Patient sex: F
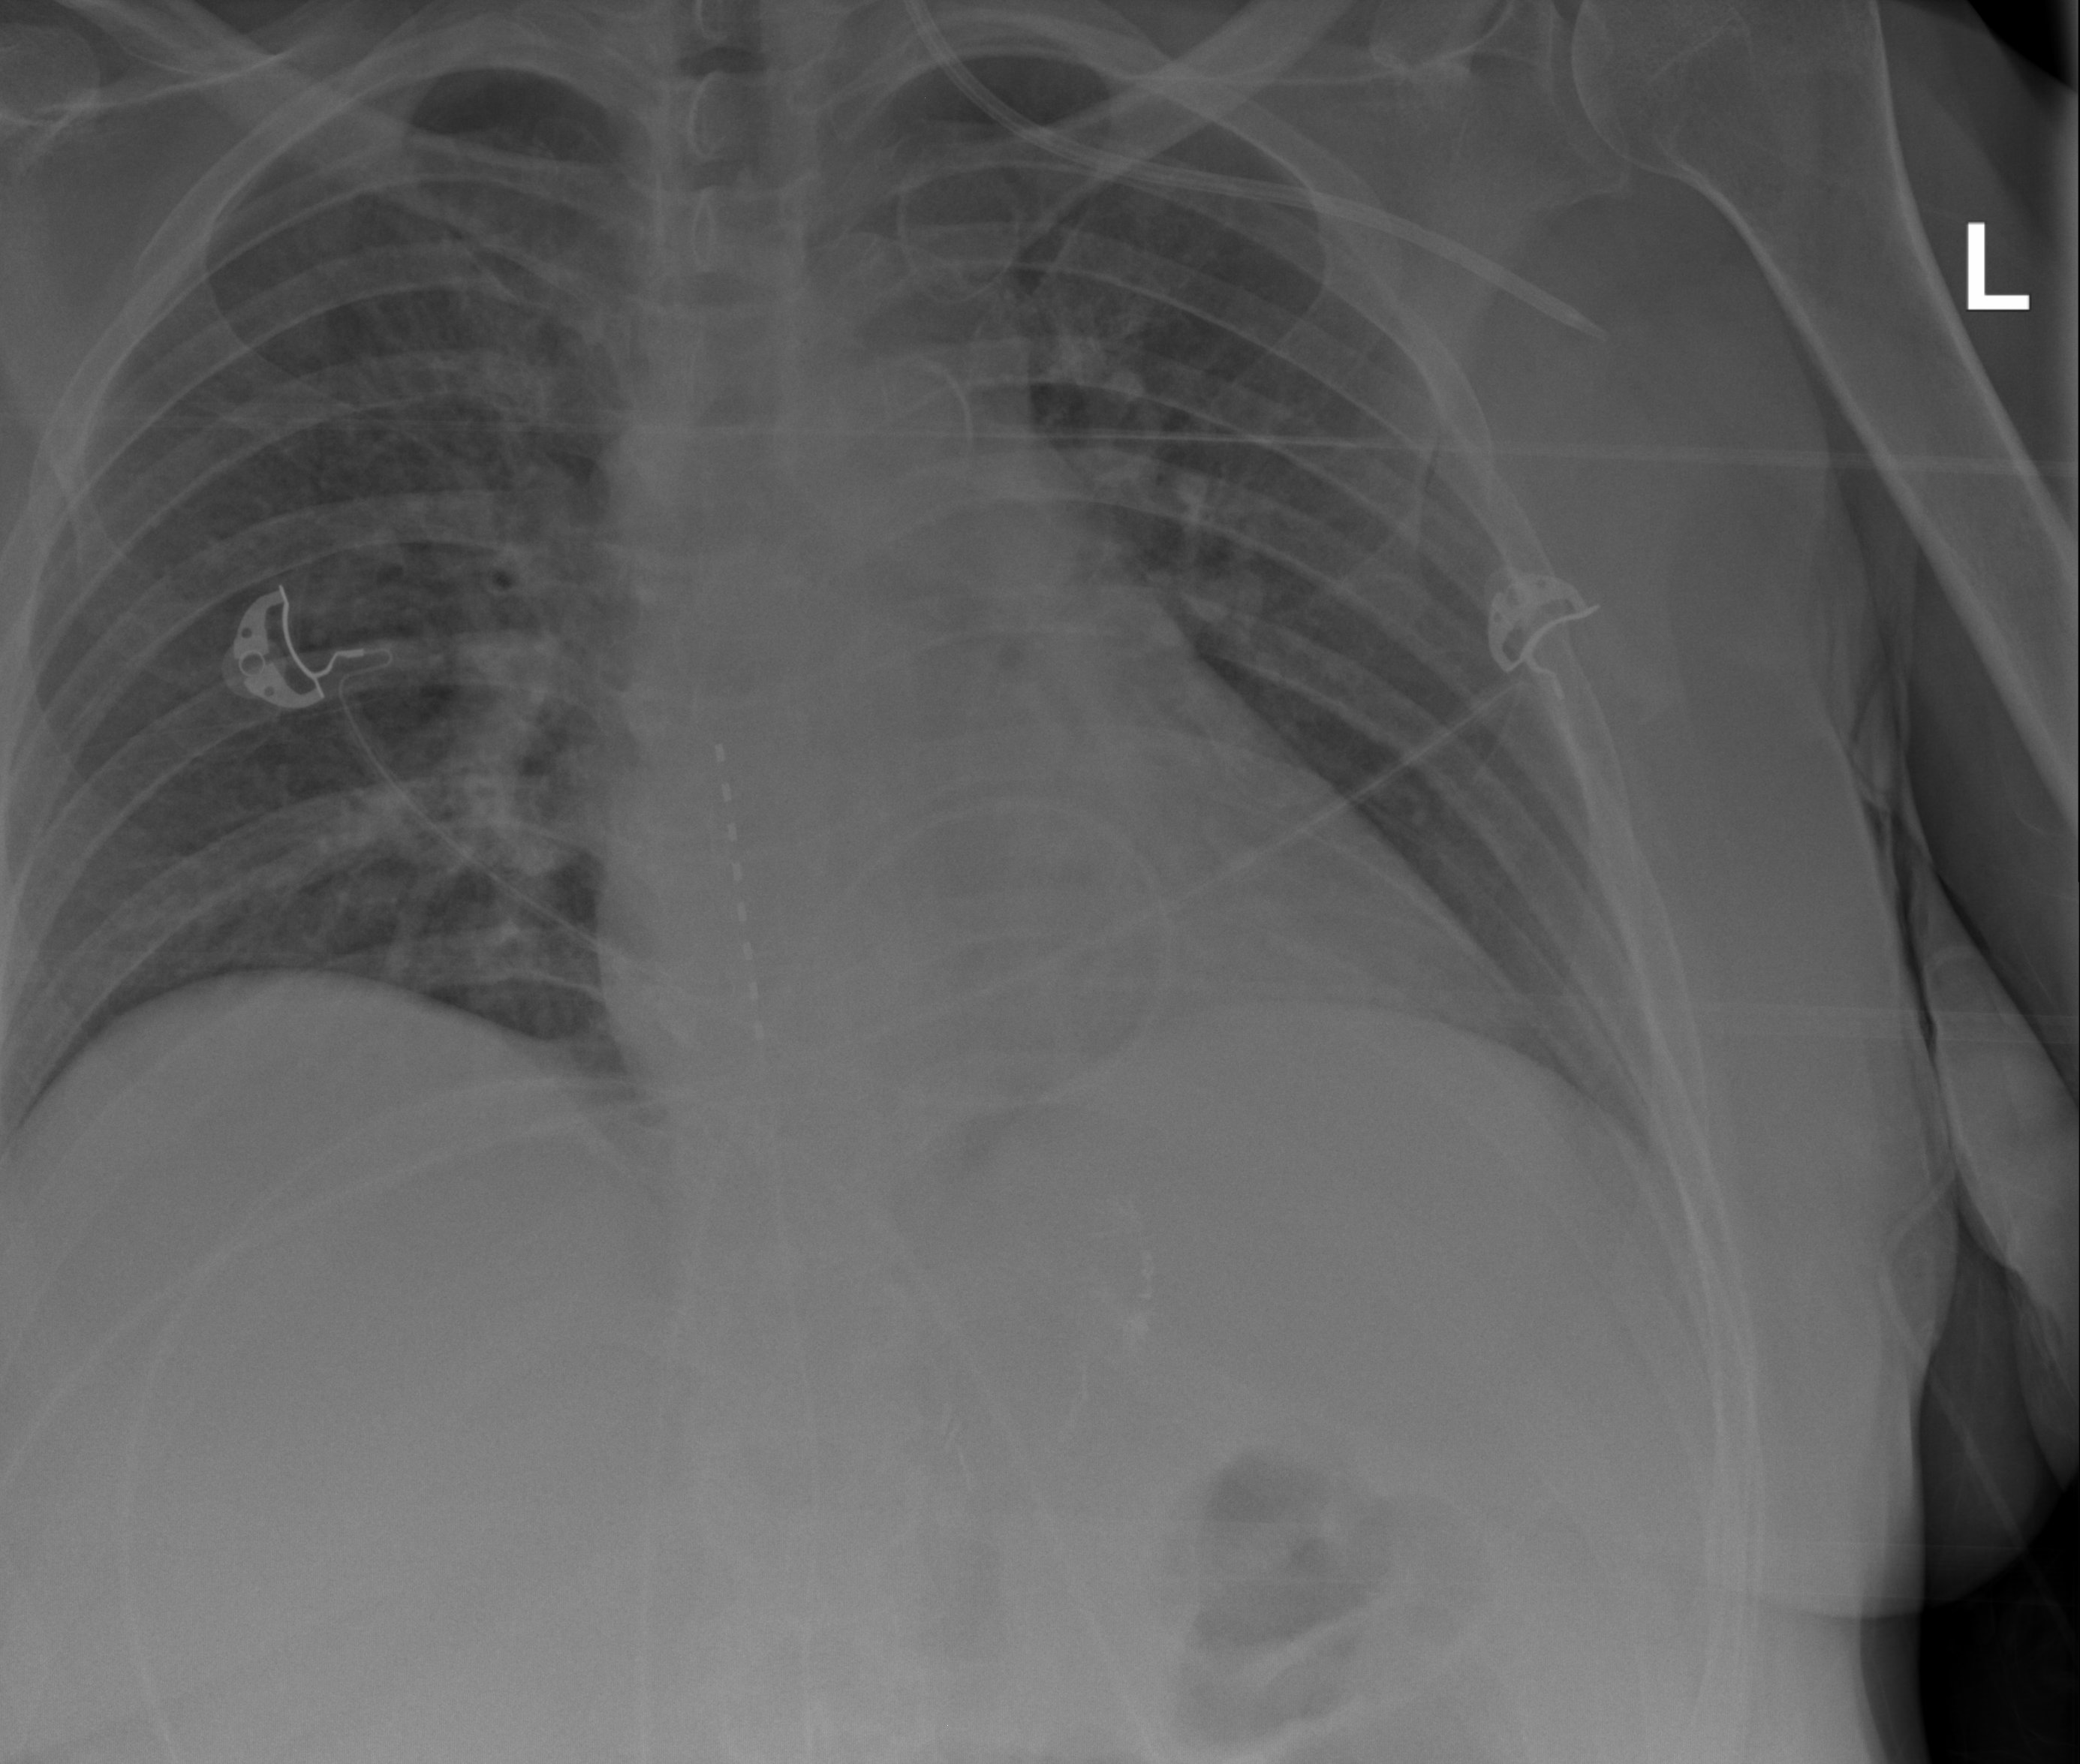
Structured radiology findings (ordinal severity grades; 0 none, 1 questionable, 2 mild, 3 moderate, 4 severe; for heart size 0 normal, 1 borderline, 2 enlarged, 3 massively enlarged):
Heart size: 2
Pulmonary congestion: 2
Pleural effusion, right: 0
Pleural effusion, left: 1
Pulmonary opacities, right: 2
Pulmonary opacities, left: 0
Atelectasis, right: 2
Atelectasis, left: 0